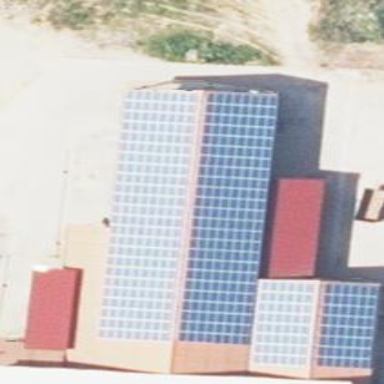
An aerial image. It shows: Farm auxiliary building with solar photovoltaic panel generator producing small amount of electricity.